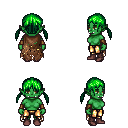
a pixel art fantasy rpg character, female body template, orc, green skin, brown tattered cape, gold greaves, green twin-tailed hairstyle, leather bracers, maroon shoes, four views (front, back, left, right), 2x2 character sprite sheet, small pixel art, hard edges, no anti-aliasing